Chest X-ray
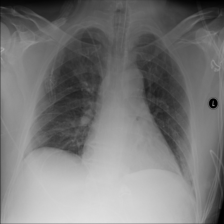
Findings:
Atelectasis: positive
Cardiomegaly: negative
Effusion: negative
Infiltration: negative
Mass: negative
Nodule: negative
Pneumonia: negative
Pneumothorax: negative
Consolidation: negative
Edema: negative
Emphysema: negative
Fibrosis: negative
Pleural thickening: negative
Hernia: negative